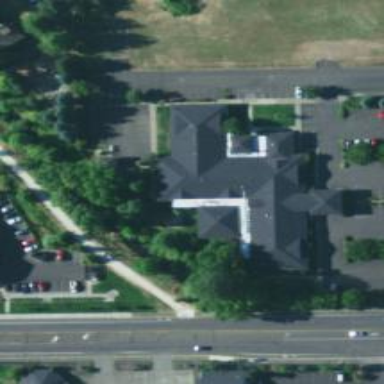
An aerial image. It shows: Clinic building offering healthcare services.